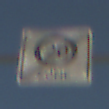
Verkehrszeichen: EndeZone20
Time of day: MorningAfternoon
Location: Outdoor (Suburban)
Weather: PartlyCloudy
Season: NotSpecified
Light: Natural